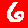
Digit: 6